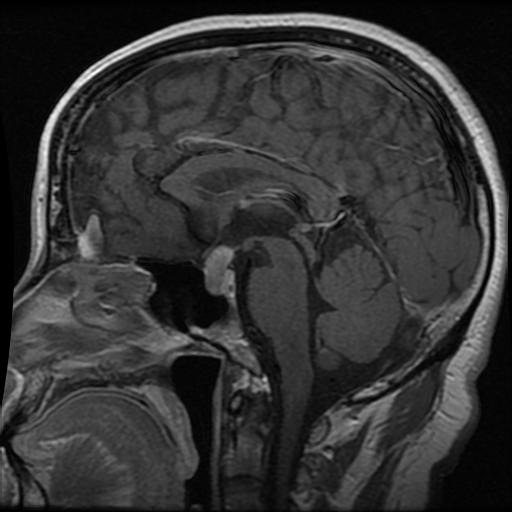
Label: pituitary